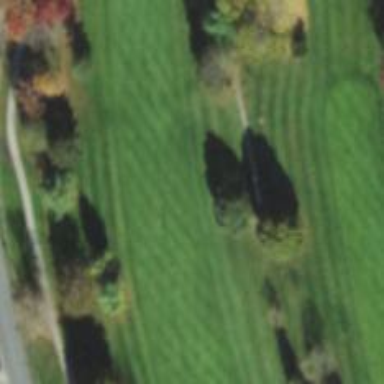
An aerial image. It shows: Grassy area designated as golf fairway.